Question: I have created fancybox form :
'''
$("a.productForm").fancybox({
'hideOnOverlayClick' : true,
'modal' : true,
'hideOnContentClick' : false,
'showCloseButton' : false,
'padding' : 0,
'transitionIn' : 'elastic',
'transitionOut' : 'elastic',
'autoScale' : false,
'autoDimensions': false,
'frameWidth': 717,
'frameHeight': 900,
'overlayOpacity': 0.4,
'centerOnScroll' : false,
'type': 'ajax',
'ajax': {
dataFilter: function(data) {
return $(data).find('#form_wrapper')[0];}
}
});
'''
You can see in <URL> page how it works.
To view my fancybox form, press please green button :

As you can see all works just fine in this page, but my code wont work in page, where products is loading with ajax. You can see <URL> page.
When you press green button in this page, fancybox just wont show up, instead it goes straight to the link. What could be wrong?
Maybe I have to apply fancbox code to this link after it is loaded whit ajax?
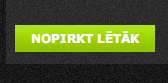
Answer: You need to execute the $("a.productForm").fancybox(...) in the ajax success callback, after the html data has been received and added to the dom.
Here's a simple example:
'''
$.ajax({
url: "test.html",
success: function(data){
$('#newest_desc').html(data); // Here you insert data which I'm expecting to be a string with html into the tab with the id "newest_desc". I got that from your website. Not sure if it's correct though.
$("a.productForm").fancybox(...) // Here is where you call the fancybox function because now you know that the element a.productForm is available.
}
});
'''